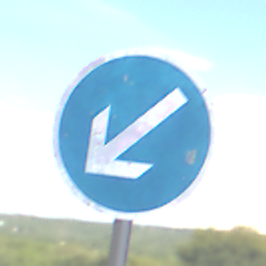
Verkehrszeichen: VorgeschriebeneVorbeifahrtLinks
Umgebung: Outdoor, RoadRail
Tageszeit: MorningAfternoon
Wetter: PartlyCloudy
Licht: Natural
Jahreszeit: NotSpecified
Kontrast: HighContrast